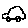
Label: car